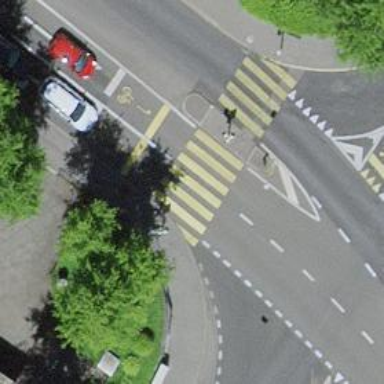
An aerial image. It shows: Kerb barrier.